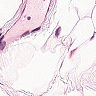
Metastatic tissue present: no